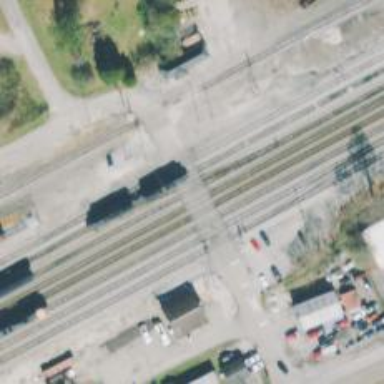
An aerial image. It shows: Railway level crossing.